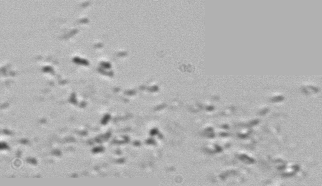
Label: Phaeocystis_debris